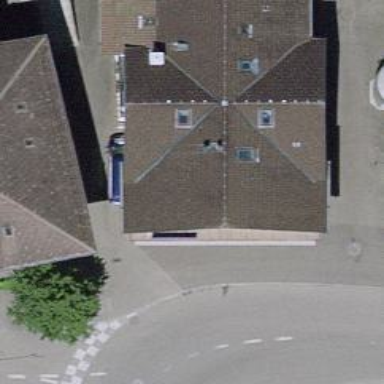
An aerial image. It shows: Furniture shop.